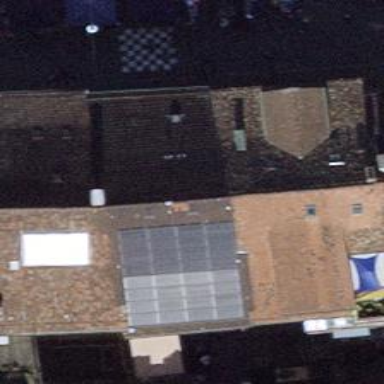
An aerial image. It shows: Community centre.